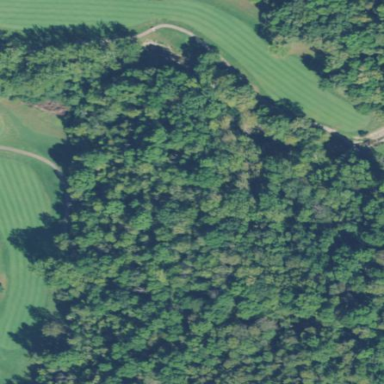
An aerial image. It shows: Grassy area designated as golf fairway.